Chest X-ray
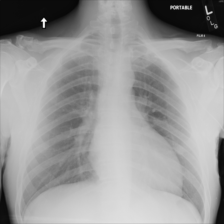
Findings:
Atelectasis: negative
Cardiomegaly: negative
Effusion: negative
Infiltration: negative
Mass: negative
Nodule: positive
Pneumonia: negative
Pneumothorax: negative
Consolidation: negative
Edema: negative
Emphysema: negative
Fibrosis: negative
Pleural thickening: negative
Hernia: negative